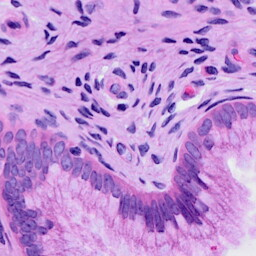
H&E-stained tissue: Cervix